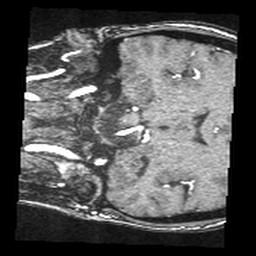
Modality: angio
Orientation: coronal
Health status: ill
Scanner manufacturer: siemens
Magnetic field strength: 1.5 T
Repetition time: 0.026 s
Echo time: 0.007 s